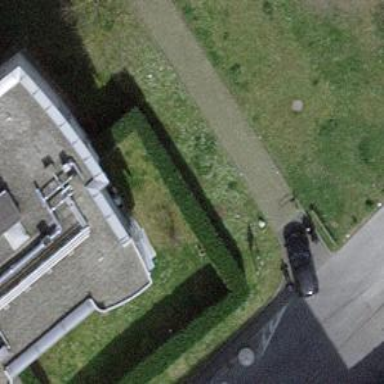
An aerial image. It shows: Garden enclosed by fence.